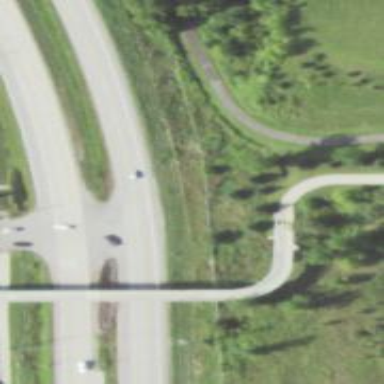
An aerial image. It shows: Primary highway.